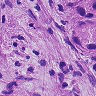
Metastatic tissue present: yes